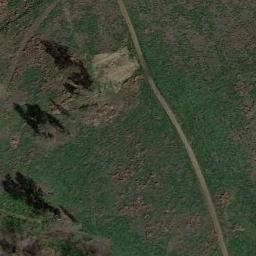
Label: meadow